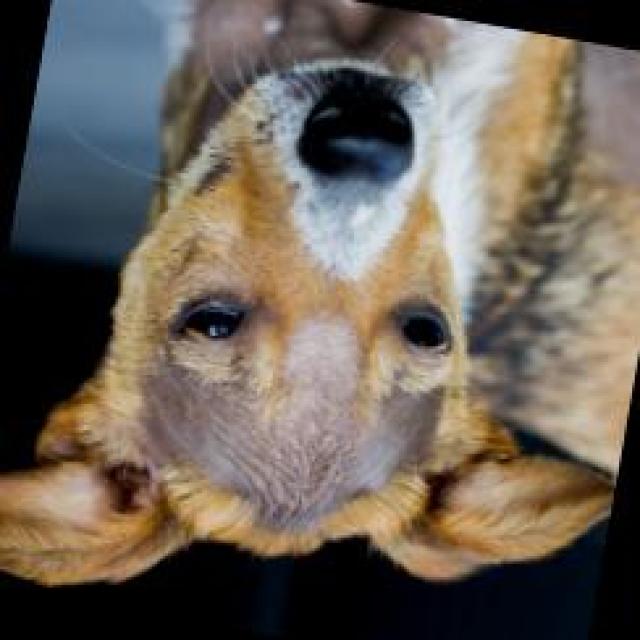
Canine hypersensitivity reaction — allergic skin response with urticaria, erythema, pruritus, and angioedema. May be food, environmental, or flea allergy related.